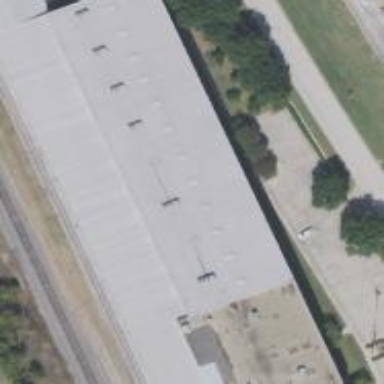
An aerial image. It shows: Warehouse building.